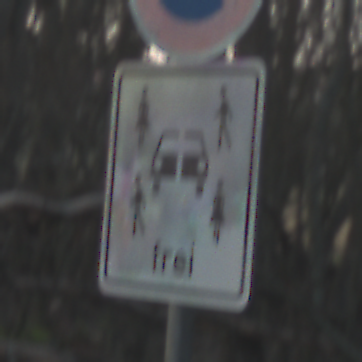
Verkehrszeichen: CarsharingfahrzeugeFrei
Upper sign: EingeschraenktesHalteverbot
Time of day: SunriseSunset
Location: Outdoor (Nature)
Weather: Clear
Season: Winter
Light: Natural